Interaction volume radius: 5 \u00c5
Interaction volume height: 10 \u00c5
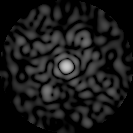
Disorder parameter: 0.856